Question: I hope this is well explained. First of all, sorry because my coding background is zero and I am just trying to "fix" a previously written script.
The script does not populate sheet after parsing retrieved data the function is triggered by timer and the sheet is not open in my browser .
The script works OK if run it manually while sheet is open.
Problem details:
When I open the sheet the cells are stuck showing "Loading" and after a short time, data is written.
Expected behavior is to get the data written no matter if I don't open the sheet.
: This is how I manually run the function
'''
function onOpen() {
var sheet = SpreadsheetApp.getActiveSpreadsheet();
var entries = [
{name: "Manual Push Report", functionName: "runTool"}
];
sheet.addMenu("PageSpeed Menu", entries);
}
'''
o: I set the triggers with Google Apps Script GUI <URL>
Before posting the script code, you can see how the cells look in the sheet:

'''
function runTool() {
var activeSheet = SpreadsheetApp.getActiveSpreadsheet().getSheetByName("Results");
var rows = activeSheet.getLastRow();
for(var i=3; i <= rows; i++){
var workingCell = activeSheet.getRange(i, 2).getValue();
var stuff = "=runCheck"
if(workingCell != ""){
activeSheet.getRange(i, 3).setFormulaR1C1(stuff + "(R[0]C[-1])");
}
}
}
// URL check //
function runCheck(Url) {
var key = "XXXX Google PageSpeed API Key";
var strategy = "desktop"
var serviceUrl = "https://www.googleapis.com/pagespeedonline/v5/runPagespeed?url=" + Url + "&key=" + key + "&strategy=" + strategy +"";
var array = [];
var response = UrlFetchApp.fetch(serviceUrl);
if (response.getResponseCode() == 200) {
var content = JSON.parse(response.getContentText());
if ((content != null) && (content["lighthouseResult"] != null)) {
if (content["captchaResult"]) {
var score = content["lighthouseResult"]["categories"]["performance"]["score"];
} else {
var score = "An error occured";
}
}
array.push([score,"complete"]);
Utilities.sleep(1000);
return array;
}
}
'''
You can try the code using the sheet below with a valid Pagespeed API key.
You only need to add a Trigger and wait for it's execution while the sheet is not open in your browser
<URL>
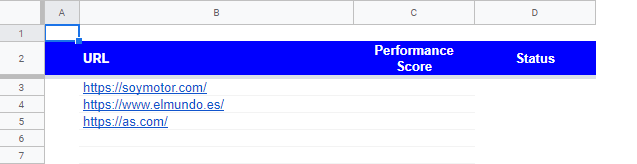
Answer: I suggest you to change your algorithm. Instead of using a to call 'UrlFetchApp', do that call in the function called by a time-driven trigger.
You could keep your 'runCheck' as is, just replace
'''
activeSheet.getRange(i, 3).setFormulaR1C1(stuff + "(R[0]C[-1])");
'''
by
'''
activeSheet.getRange(i, 3, 1, 2).setValues(runCheck(url));
'''
NOTE
Custom functions are calculated when the spreadsheet is opened and when its arguments changes while the spreadsheet is open.
Related
- <URL>